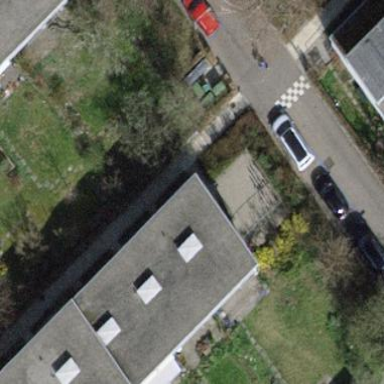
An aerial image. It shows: Flat roof terrace building.